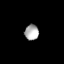
Tissue: lung
Cell type: T cells
Senescence score: 0.1512
Nuclear area (px): 213
Mean DAPI intensity: 173.639